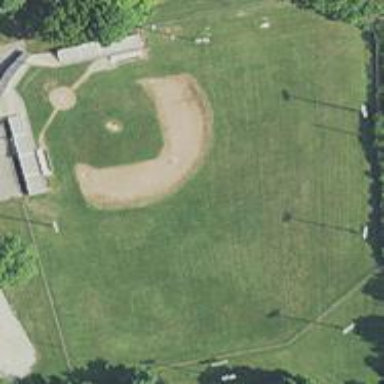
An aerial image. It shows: Baseball pitch for leisure and sports activities.